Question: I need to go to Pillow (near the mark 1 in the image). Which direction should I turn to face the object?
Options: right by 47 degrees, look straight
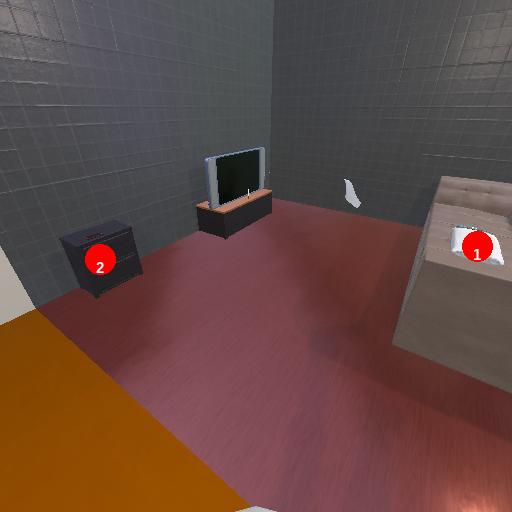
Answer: right by 47 degrees